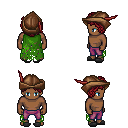
a pixel art fantasy rpg character, male body template, human, dark skin, green tattered cape, magenta pants, brunette curly afro hairstyle, leather cap, gray slippers, four views (front, back, left, right), 2x2 character sprite sheet, small pixel art, hard edges, no anti-aliasing